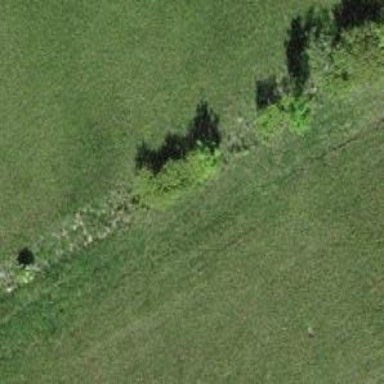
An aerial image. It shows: Hedge barrier.